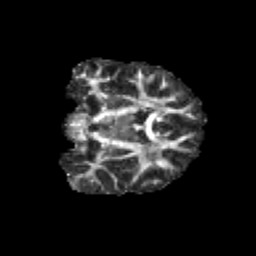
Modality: FA
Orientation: coronal
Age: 11
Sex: female
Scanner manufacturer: siemens
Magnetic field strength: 3 T
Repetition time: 3.8 s
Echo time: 0.07 s